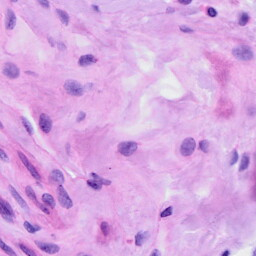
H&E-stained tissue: Ovarian